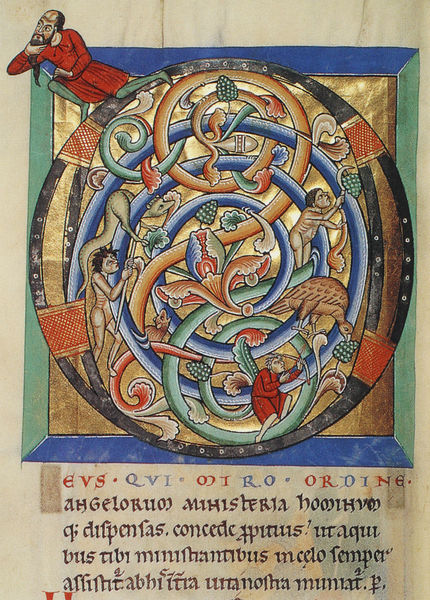
Titel: Stammheim Missale, Hildesheim
Schlagwörter: baum, blau, blätter, mann, nackt, vogel, bäume, grün, menschen, bunt, männer, rot, tier, tiere, ornament, bart, mensch, bild, vögel, kirche, gold, pflanze, pflanzen, kreis, rund, ranken, trauben, farbig, schrift, bogen, farben, grafik, lanze, inschrift, buch, seite, illustration, text, buchstaben, schlange, ritter, erdkugel, pergament, jäger, mittelalter, krieger, religiös, schlangen, eiche, mandala, welt, pfeil, drache, handschrift, pfeile, nuss, bogenschütze, latein, grotesken, buchmalerei, eichel, flechtmuster, eicheln, chimären, schnoerkel, mann in rot, m#nner, nlumen, buchmalerei mittelalter, undendlichkeit, ranken+, kreis+